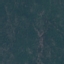
Land use / land cover class: Forest